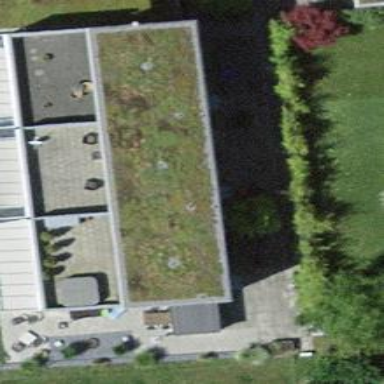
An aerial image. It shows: Building with flat roof.